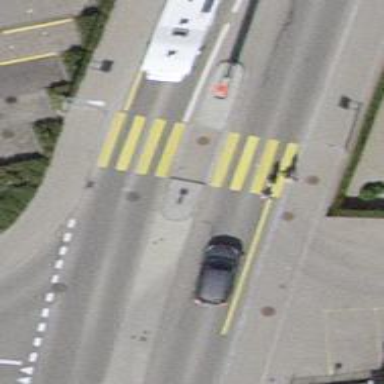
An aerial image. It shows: Crossing with island in the road.